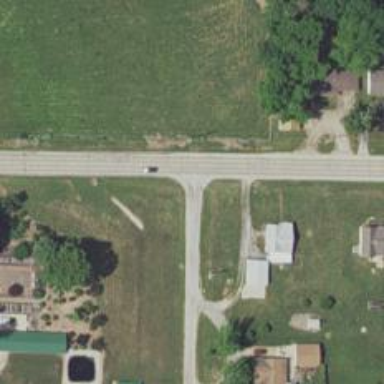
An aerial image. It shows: Stop road.